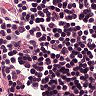
Metastatic tissue present: no